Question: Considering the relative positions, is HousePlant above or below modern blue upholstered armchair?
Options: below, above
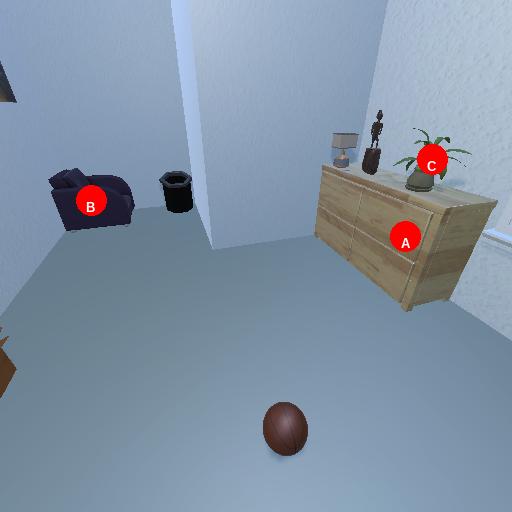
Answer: below